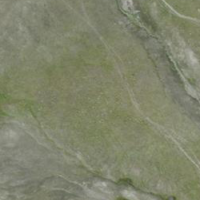
EUNIS habitat code: 31
Species observed at this site:
Aster alpinus